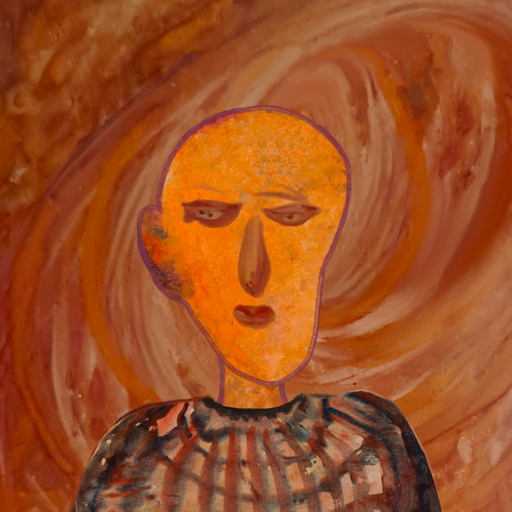
Background: Pious_Lady, Head And Neck Front: Hypocrite, Face Front: Pious_Lady, Bust: Orphan, Hair Front: Blank, Head Accessory: Blank, Second Necklace: Blank, Necklace: Blank, Baby: Blank